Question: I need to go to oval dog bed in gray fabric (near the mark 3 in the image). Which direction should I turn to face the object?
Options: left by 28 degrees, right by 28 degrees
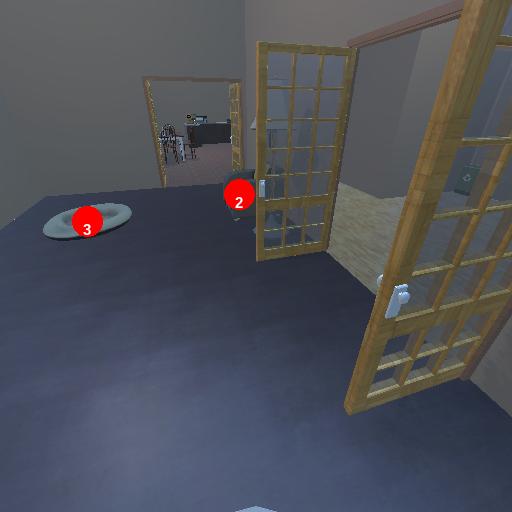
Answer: left by 28 degrees